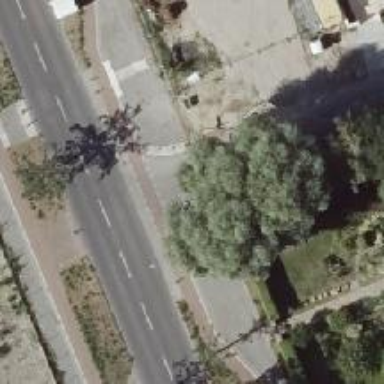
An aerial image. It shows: Residential road.